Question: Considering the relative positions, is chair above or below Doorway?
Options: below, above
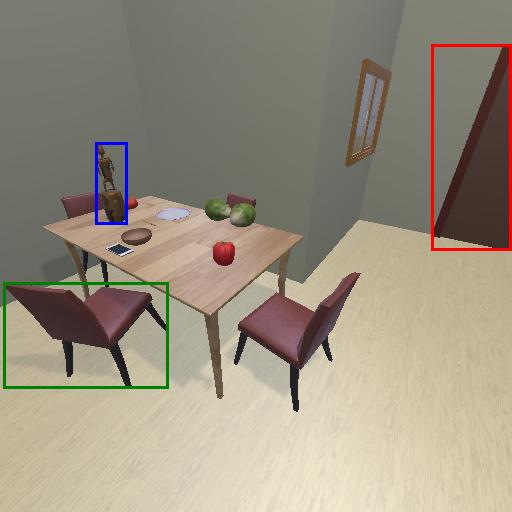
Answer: below